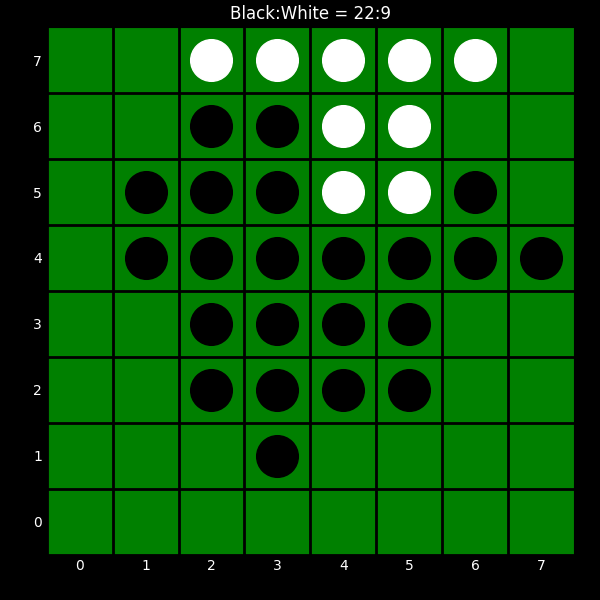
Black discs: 22
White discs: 9